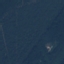
Label: Forest